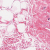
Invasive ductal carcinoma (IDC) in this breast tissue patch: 0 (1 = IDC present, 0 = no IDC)